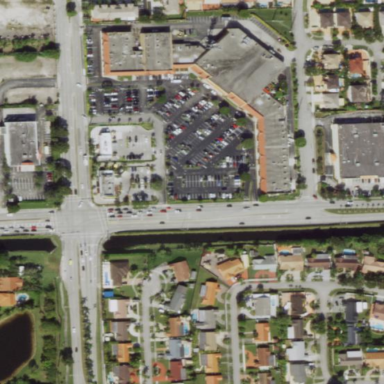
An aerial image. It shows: Retail area.